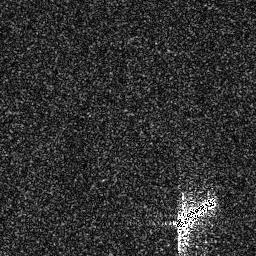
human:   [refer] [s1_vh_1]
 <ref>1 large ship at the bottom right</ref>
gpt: <box>[[66, 75, 85, 91, 0]]</box>